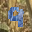
Label: 9